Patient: sex F, age 49
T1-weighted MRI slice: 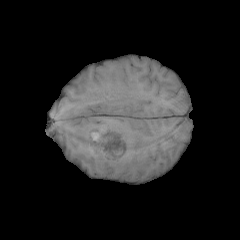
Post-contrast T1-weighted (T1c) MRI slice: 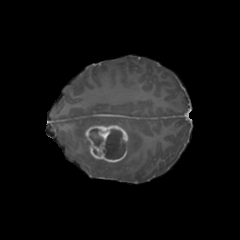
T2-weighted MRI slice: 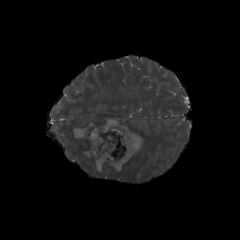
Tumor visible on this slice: yes
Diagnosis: Glioblastoma, IDH-wildtype
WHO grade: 4